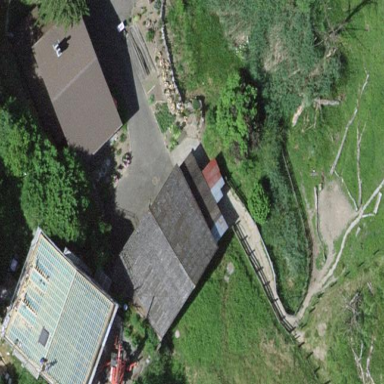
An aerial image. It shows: Farm auxiliary building.